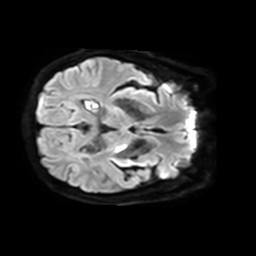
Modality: TRACE
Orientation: axial
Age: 69
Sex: male
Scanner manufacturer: philips
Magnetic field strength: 3 T
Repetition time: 3.334 s
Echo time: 0.076 s